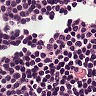
Metastatic tissue present: no